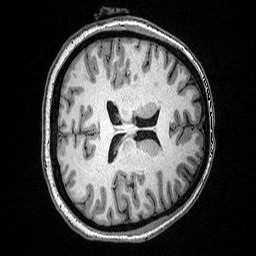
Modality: T1w
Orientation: axial
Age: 30
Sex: female
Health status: ill
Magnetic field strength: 3 T
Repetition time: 2.53 s
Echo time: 0.00331 s